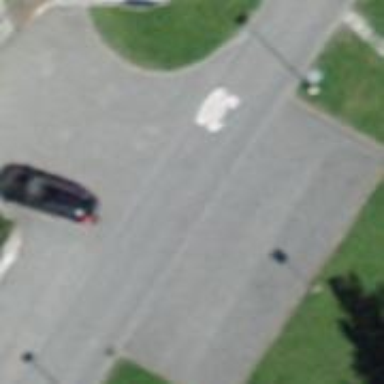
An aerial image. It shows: Parking area with surface.